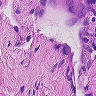
Metastatic tissue present: no